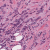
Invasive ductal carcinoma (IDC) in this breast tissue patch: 1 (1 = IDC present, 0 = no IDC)